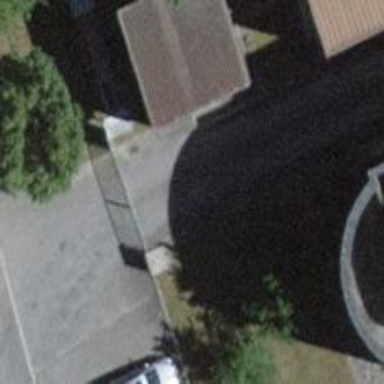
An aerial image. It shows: Gate.